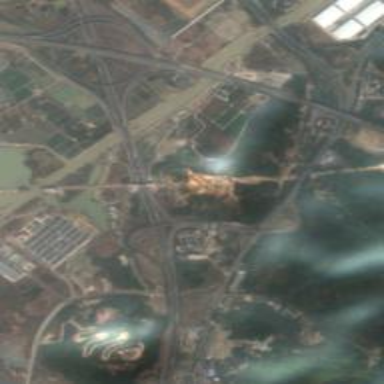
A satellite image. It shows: Motorway junction.